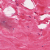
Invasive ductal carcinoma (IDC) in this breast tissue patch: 0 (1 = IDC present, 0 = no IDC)